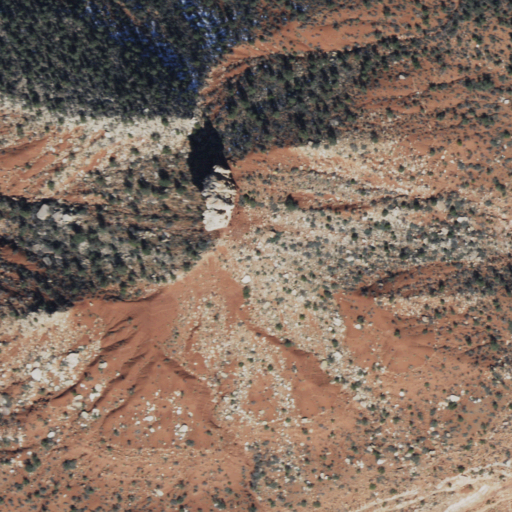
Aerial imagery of mountain in Arizona named Holy Grail Temple containing shrub, barren land, and evergreen forest